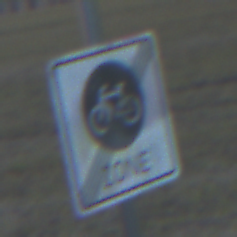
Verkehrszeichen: EndeFahrradzone
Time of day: SunriseSunset
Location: Outdoor (Nature)
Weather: PartlyCloudy
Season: NotSpecified
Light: Natural